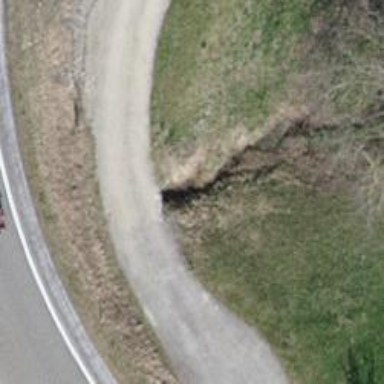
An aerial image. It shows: Culvert tunnel.